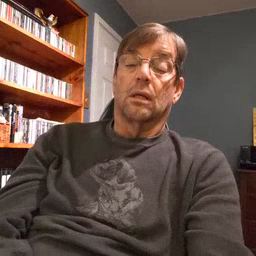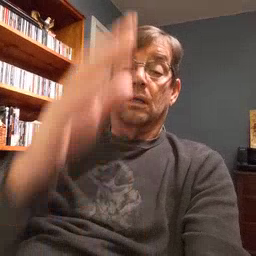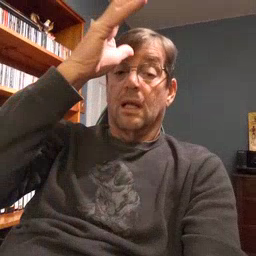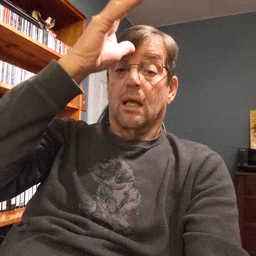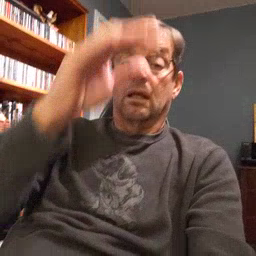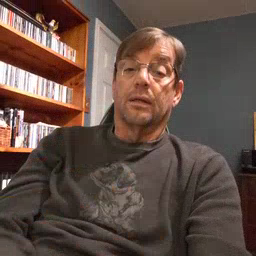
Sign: dad